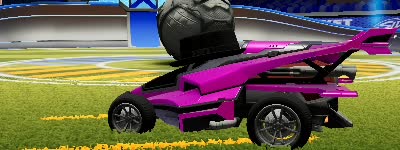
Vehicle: aftershock